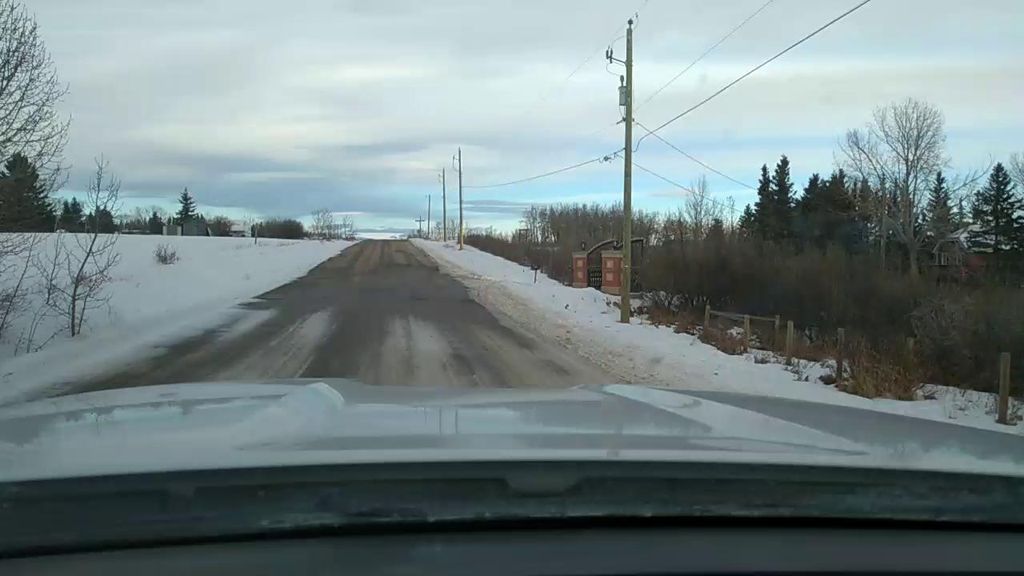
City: calgary